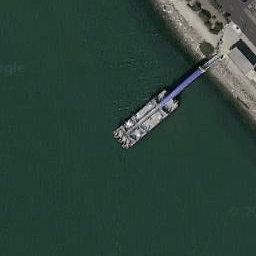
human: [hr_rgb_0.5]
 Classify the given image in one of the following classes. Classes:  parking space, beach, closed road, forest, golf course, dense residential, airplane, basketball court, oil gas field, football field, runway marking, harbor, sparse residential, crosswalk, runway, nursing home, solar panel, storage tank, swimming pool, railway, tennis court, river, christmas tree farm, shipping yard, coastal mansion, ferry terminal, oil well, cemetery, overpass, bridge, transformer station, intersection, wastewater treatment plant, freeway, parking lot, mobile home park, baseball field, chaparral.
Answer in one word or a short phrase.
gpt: ferry terminal